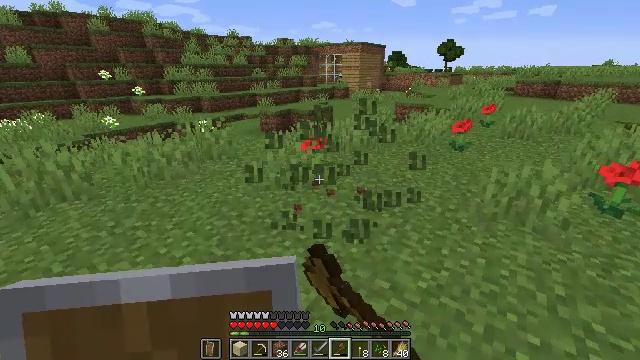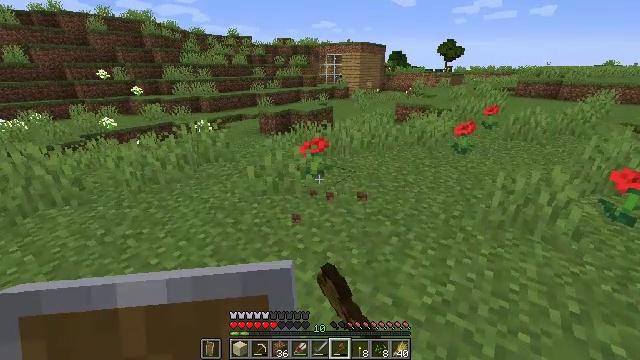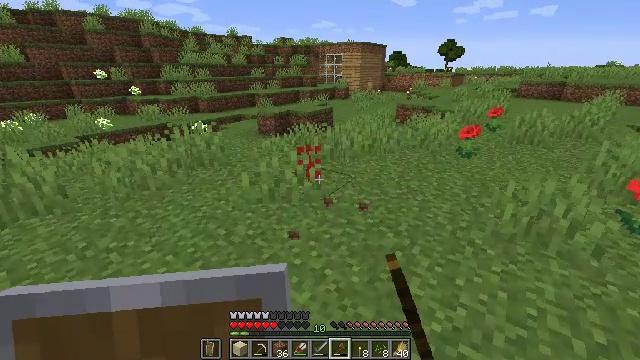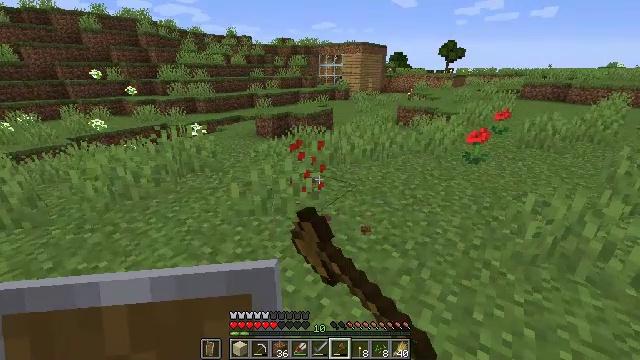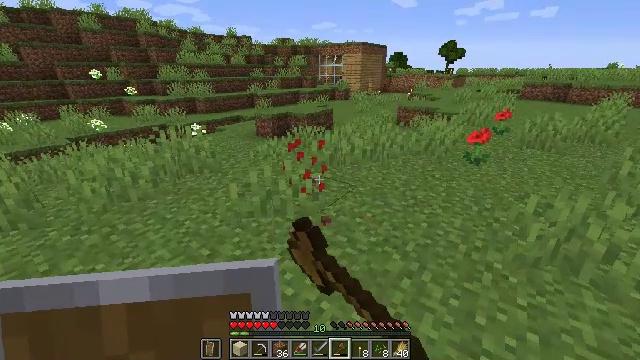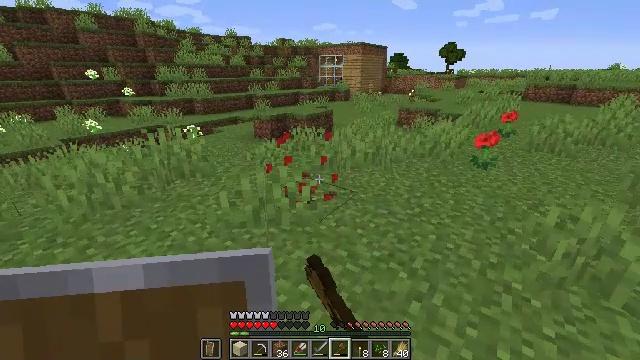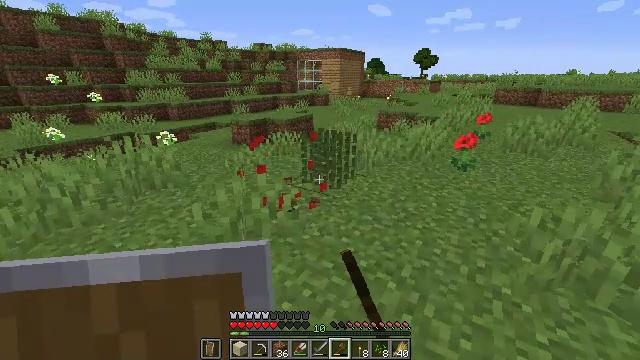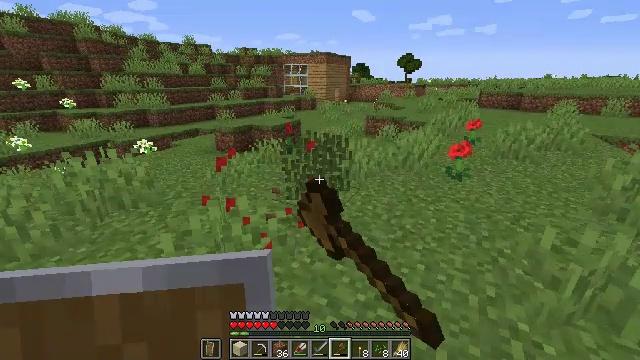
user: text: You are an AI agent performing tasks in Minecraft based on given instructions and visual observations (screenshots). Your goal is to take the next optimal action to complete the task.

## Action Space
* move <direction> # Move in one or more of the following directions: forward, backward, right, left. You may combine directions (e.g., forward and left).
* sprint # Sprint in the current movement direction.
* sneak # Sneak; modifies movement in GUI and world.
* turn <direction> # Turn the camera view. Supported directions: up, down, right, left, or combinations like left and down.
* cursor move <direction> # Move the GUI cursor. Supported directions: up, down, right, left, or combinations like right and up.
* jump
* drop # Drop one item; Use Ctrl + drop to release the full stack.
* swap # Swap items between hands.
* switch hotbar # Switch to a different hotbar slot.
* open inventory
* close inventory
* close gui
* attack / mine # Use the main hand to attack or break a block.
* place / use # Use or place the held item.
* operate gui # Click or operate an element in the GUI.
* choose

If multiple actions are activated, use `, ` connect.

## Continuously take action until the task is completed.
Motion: motion action
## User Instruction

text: Pick up the poppy from the field.
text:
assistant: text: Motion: move forward, attack / mine
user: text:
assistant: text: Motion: move forward, attack / mine
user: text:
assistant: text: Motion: move forward, attack / mine
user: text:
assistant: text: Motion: move forward, attack / mine
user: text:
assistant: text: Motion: move forward, attack / mine
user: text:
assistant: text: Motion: move forward, turn right, attack / mine
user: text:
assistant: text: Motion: move forward, turn right and up, attack / mine
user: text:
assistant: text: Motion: attack / mine